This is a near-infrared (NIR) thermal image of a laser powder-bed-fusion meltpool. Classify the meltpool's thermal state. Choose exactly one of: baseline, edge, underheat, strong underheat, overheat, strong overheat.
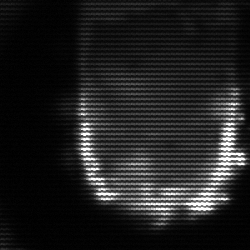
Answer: baseline